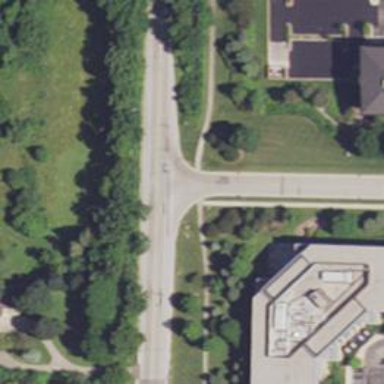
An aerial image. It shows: Asphalt footpath with unmarked crossing.